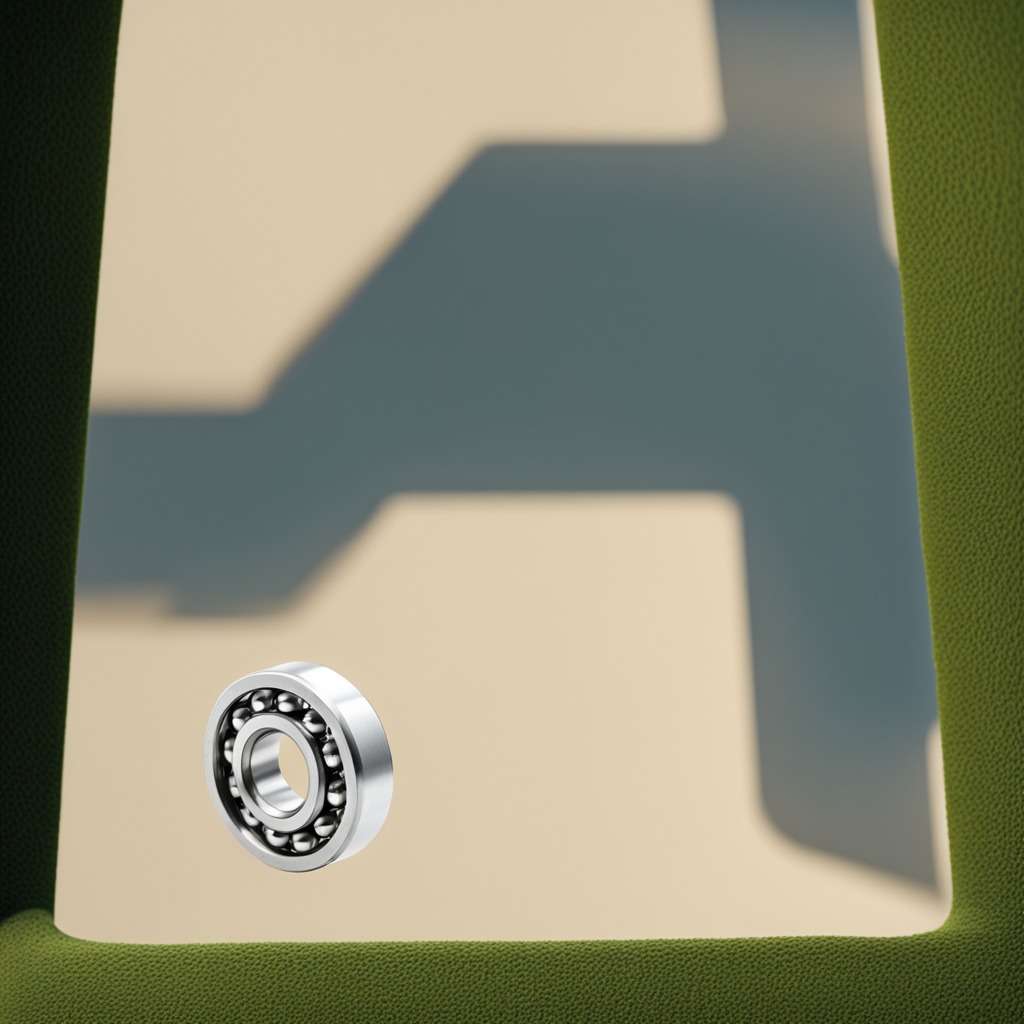
A metal ball bearing is lying on the textured surface.